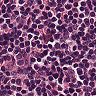
Metastatic tissue present: no